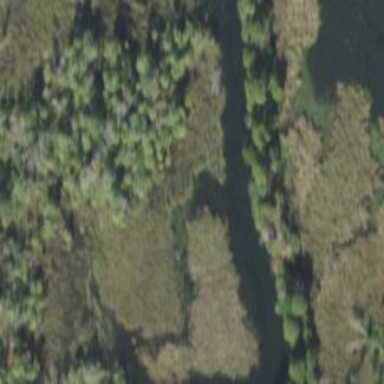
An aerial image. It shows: Marsh wetland.